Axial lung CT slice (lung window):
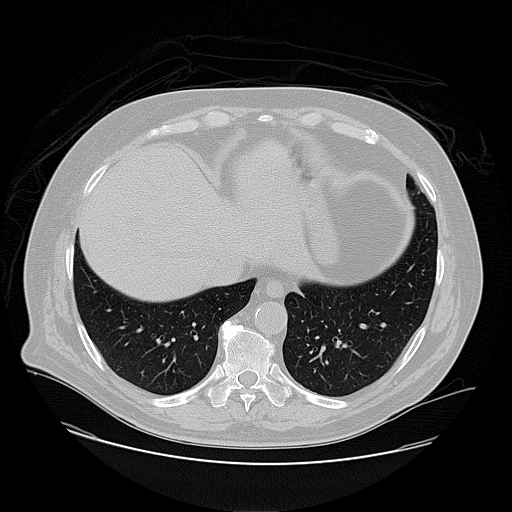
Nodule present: no